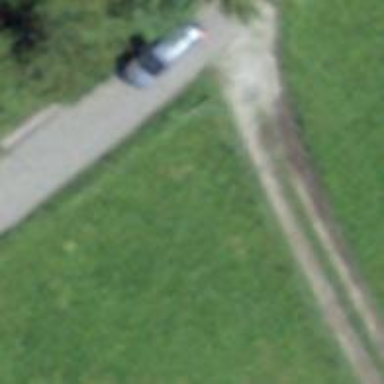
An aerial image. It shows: Driveway track with grade 3 surface.